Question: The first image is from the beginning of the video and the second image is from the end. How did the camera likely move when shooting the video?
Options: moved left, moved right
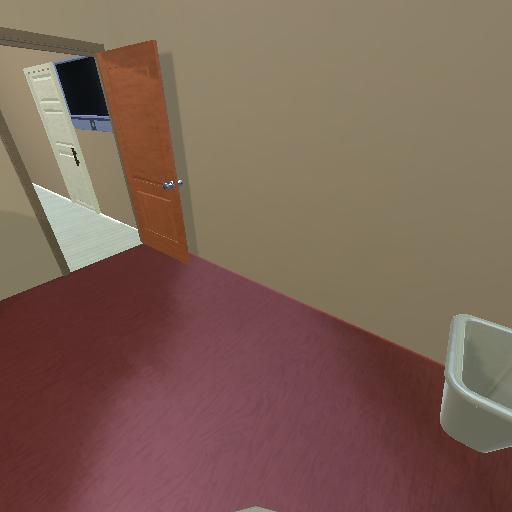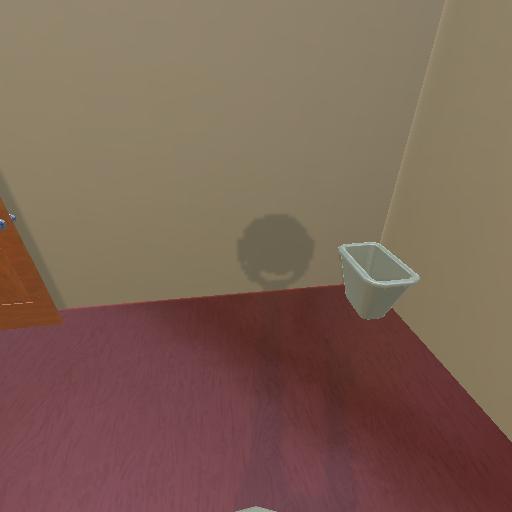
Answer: moved left